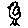
Label: bird